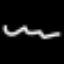
Label: squiggle